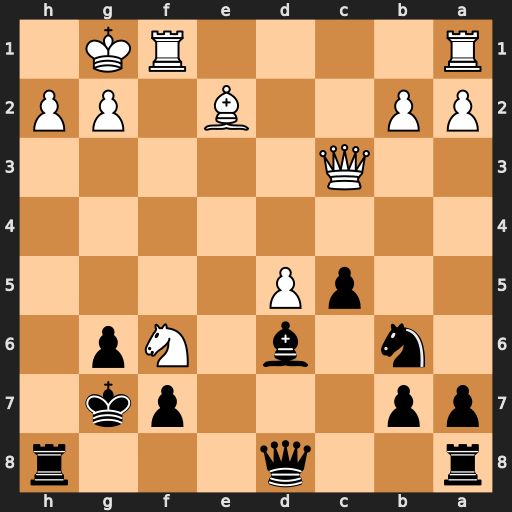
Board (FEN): r2q3r/pp3pk1/1n1b1Np1/2pP4/8/2Q5/PP2B1PP/R4RK1
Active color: b
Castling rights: -
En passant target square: -
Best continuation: Bxh2+ Kf2 Qxf6+ Qxf6+ Kxf6